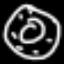
Label: donut